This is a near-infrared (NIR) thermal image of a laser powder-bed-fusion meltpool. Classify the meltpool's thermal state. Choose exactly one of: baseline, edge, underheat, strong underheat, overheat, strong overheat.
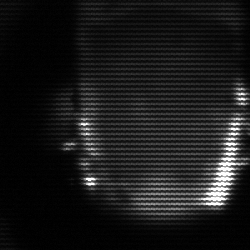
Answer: baseline